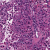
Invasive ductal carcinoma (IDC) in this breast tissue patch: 0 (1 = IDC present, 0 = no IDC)